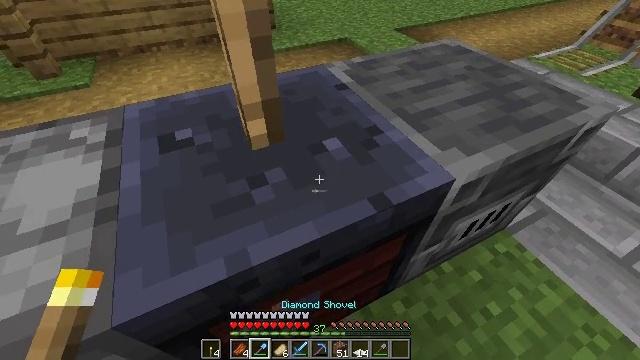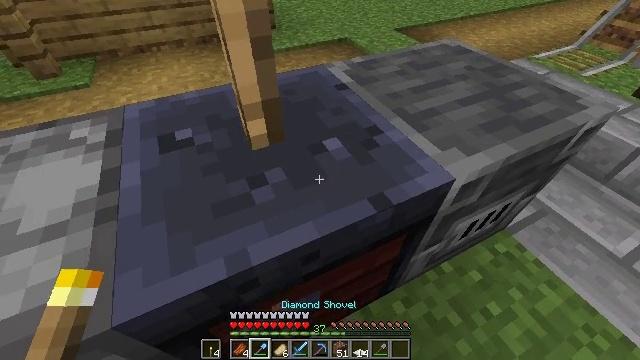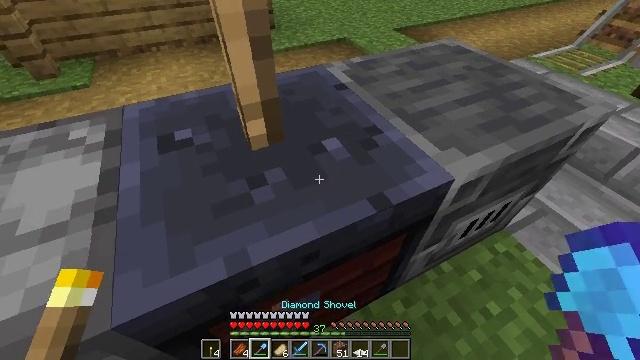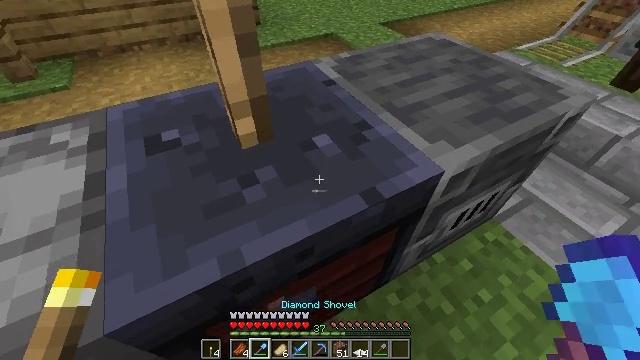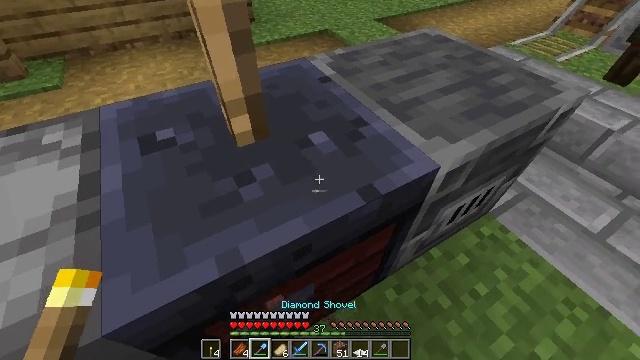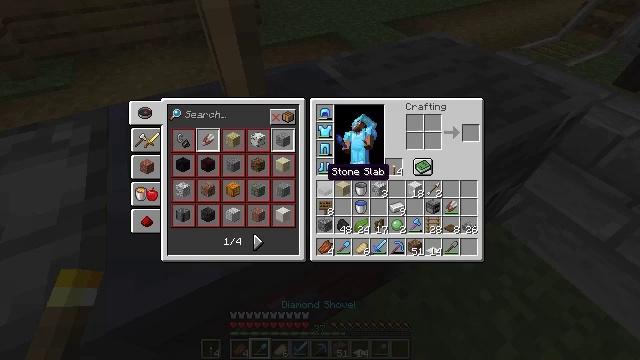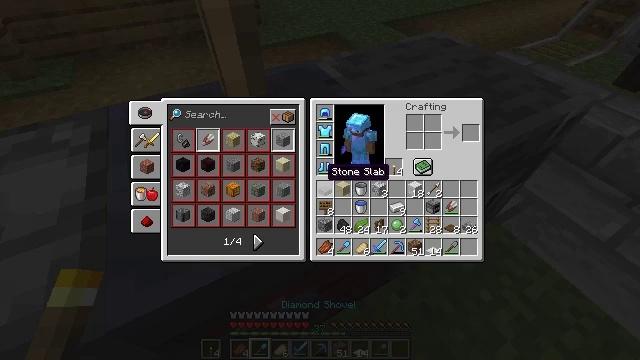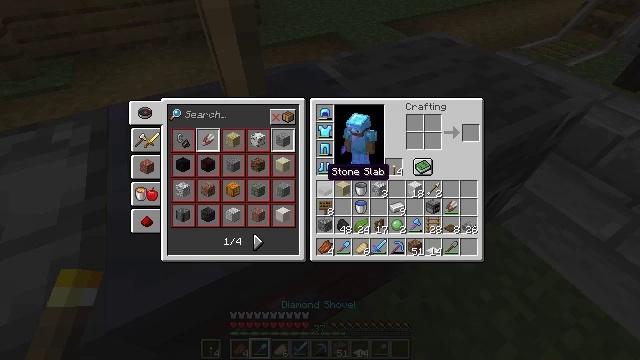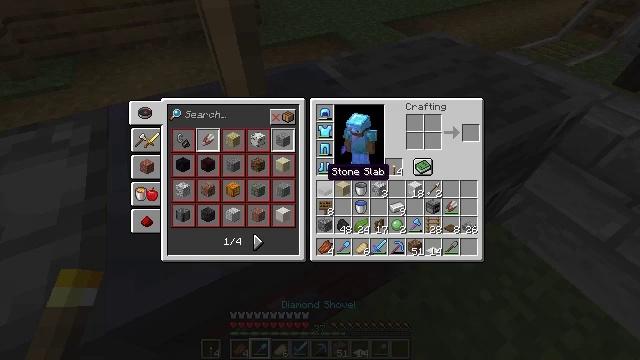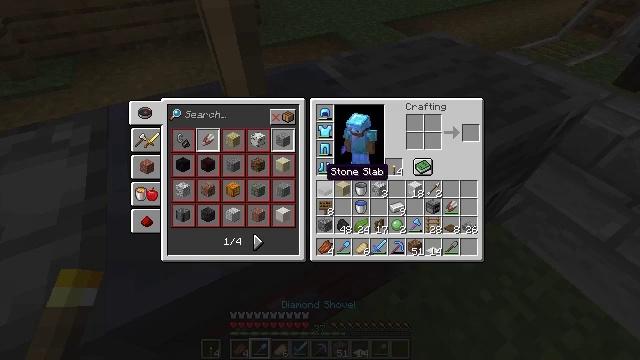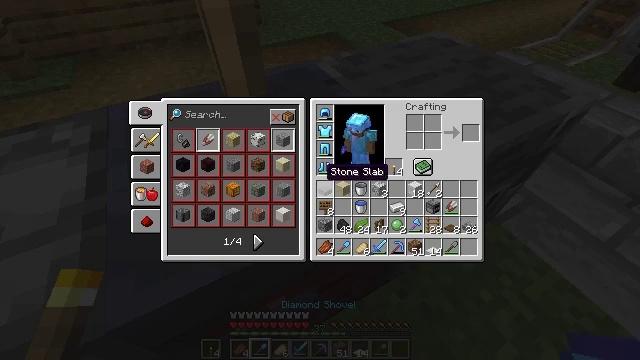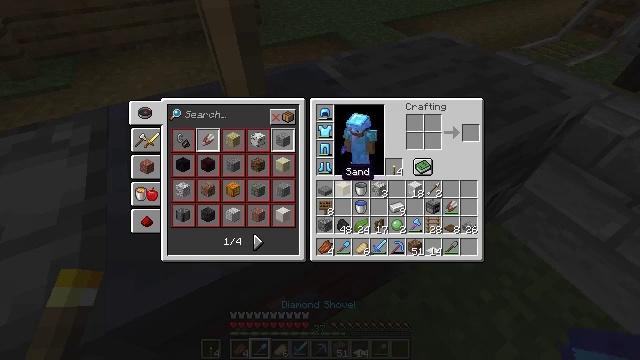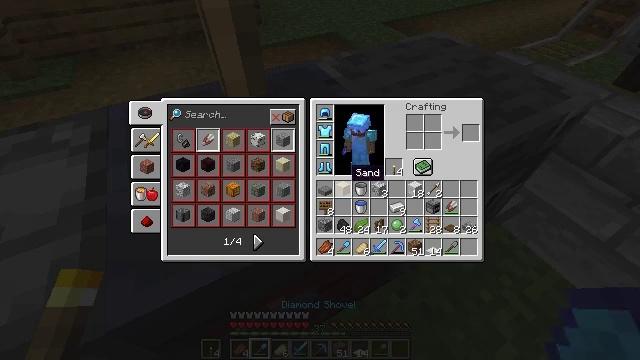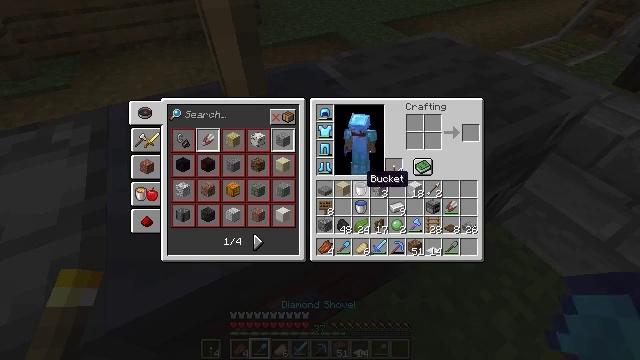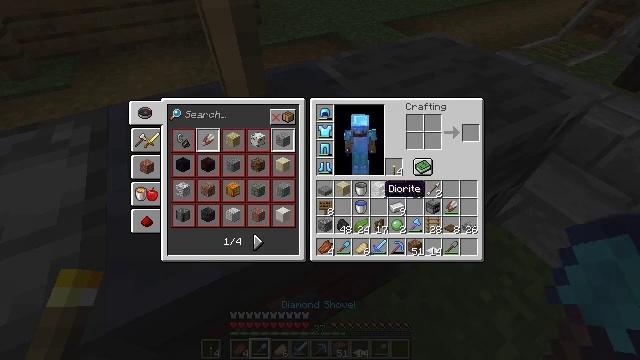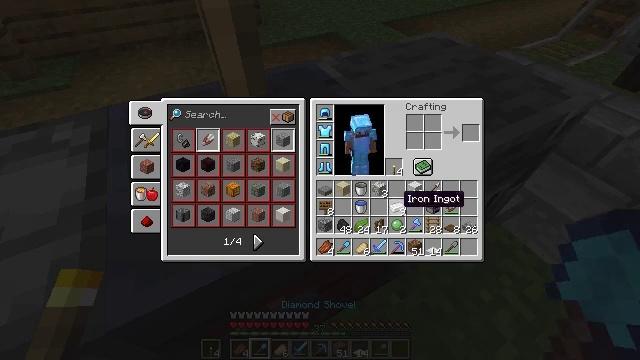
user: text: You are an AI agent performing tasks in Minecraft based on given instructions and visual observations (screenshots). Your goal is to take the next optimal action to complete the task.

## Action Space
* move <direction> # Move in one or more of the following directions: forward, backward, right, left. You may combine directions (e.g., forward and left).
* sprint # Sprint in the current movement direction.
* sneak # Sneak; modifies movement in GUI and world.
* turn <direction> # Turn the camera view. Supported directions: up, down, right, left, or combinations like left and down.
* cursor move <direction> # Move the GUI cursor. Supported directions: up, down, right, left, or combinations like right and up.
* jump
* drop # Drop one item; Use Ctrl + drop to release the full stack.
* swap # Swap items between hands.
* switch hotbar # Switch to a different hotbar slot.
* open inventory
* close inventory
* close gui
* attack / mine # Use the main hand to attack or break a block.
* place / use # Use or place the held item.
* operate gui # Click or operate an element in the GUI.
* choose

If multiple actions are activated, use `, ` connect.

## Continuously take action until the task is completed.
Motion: motion action
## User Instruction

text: Retrieve the smithing table you placed.
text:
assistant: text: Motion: no_op
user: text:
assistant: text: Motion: no_op
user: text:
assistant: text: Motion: turn right
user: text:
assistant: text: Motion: turn right
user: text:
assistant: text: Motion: turn left, open inventory
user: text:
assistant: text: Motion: open inventory
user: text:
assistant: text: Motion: open inventory
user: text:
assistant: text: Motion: no_op
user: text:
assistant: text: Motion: no_op
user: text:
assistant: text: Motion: no_op
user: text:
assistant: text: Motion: cursor move right
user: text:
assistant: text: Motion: cursor move right
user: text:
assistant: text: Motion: cursor move right
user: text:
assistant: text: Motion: cursor move right and down
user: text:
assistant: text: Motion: cursor move right and down
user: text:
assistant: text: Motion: cursor move right and down
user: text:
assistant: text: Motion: no_op
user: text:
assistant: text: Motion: no_op
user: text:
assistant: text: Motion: no_op
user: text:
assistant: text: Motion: no_op
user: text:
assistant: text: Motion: no_op
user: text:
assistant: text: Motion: no_op
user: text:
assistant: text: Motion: no_op
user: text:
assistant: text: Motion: no_op
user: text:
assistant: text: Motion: no_op
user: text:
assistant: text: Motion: no_op
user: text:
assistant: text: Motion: no_op
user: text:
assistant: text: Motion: no_op
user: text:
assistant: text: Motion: no_op
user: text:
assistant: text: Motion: no_op